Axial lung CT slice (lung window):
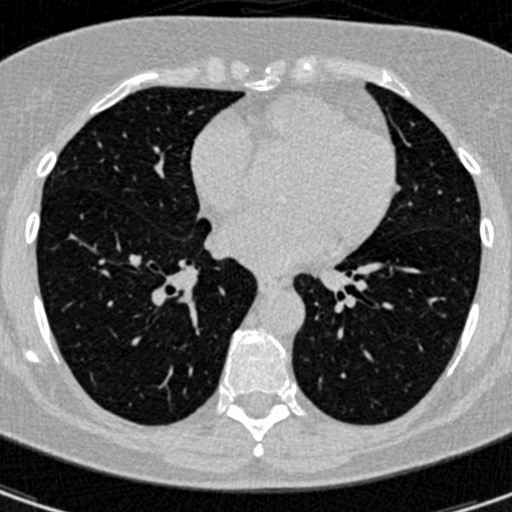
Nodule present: no